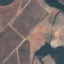
Label: PermanentCrop